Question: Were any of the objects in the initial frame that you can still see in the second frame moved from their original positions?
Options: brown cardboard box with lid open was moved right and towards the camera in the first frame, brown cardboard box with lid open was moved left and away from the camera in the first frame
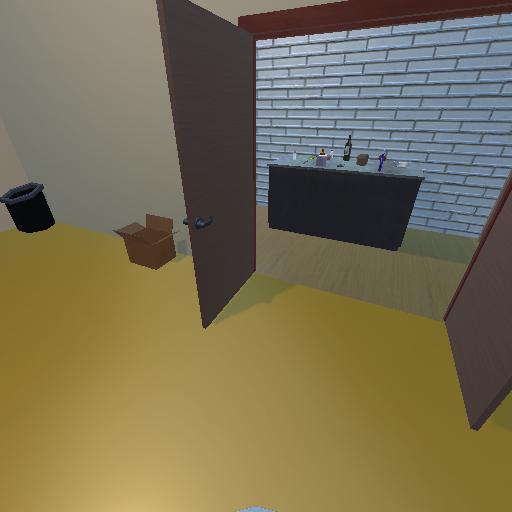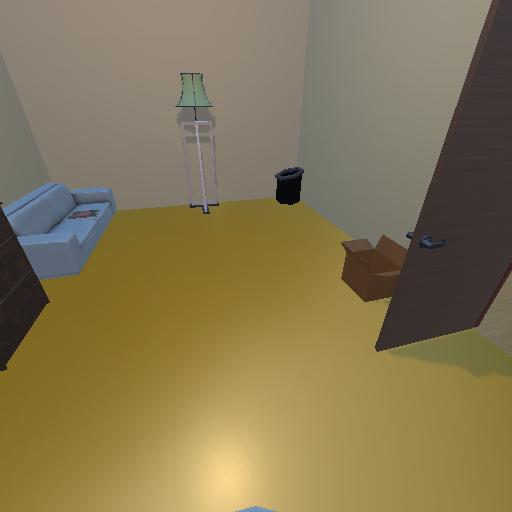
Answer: brown cardboard box with lid open was moved right and towards the camera in the first frame